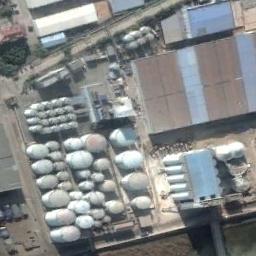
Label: storage_tank